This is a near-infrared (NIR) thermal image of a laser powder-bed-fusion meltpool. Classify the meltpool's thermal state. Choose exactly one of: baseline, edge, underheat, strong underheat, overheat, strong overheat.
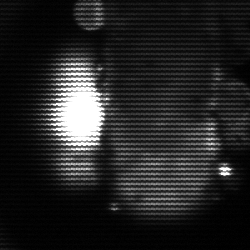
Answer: strong underheat